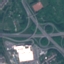
Land use / land cover class: Highway